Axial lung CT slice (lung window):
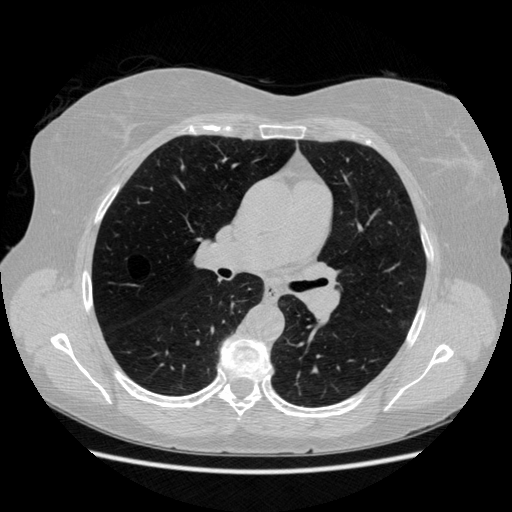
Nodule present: no